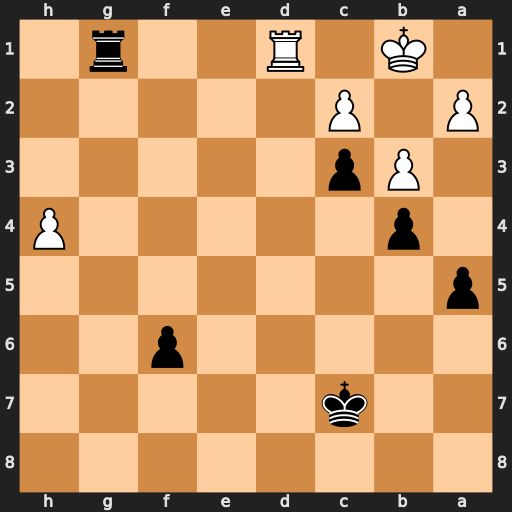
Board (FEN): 8/2k5/5p2/p7/1p5P/1Pp5/P1P5/1K1R2r1
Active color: b
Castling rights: -
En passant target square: -
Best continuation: Rxd1#